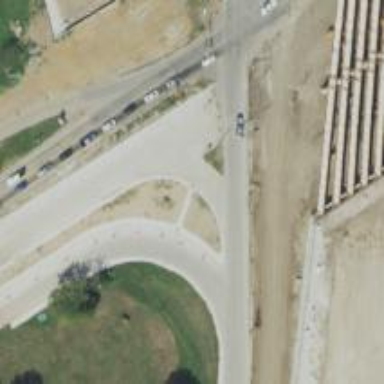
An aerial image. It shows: Frontage road connected to secondary link.